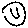
Label: smiley face